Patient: sex M, age 33
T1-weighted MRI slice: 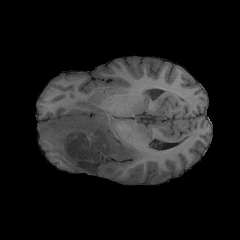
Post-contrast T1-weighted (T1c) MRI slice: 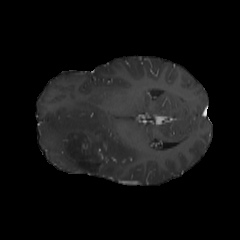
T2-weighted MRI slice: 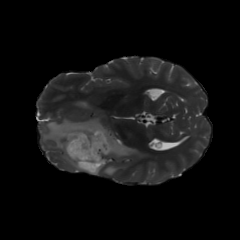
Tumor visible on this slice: yes
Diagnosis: Astrocytoma, IDH-mutant
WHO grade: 4